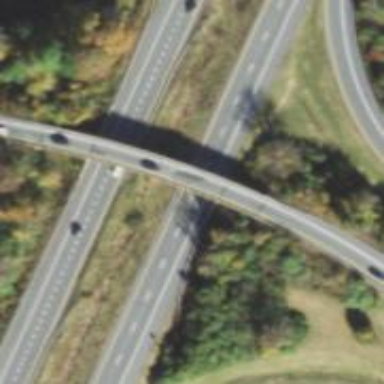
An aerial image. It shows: Bridge with asphalt surface on motorway link.